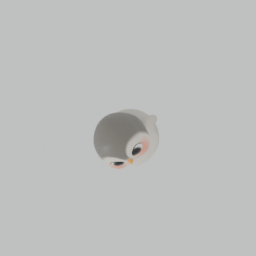
Label: animals